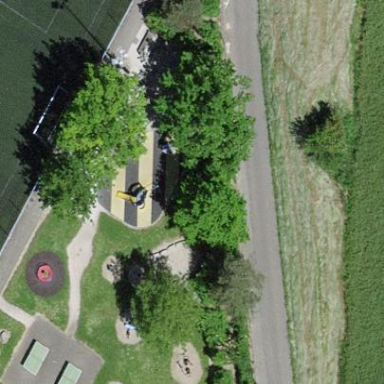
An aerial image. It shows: Playground area for leisure activities on the land.